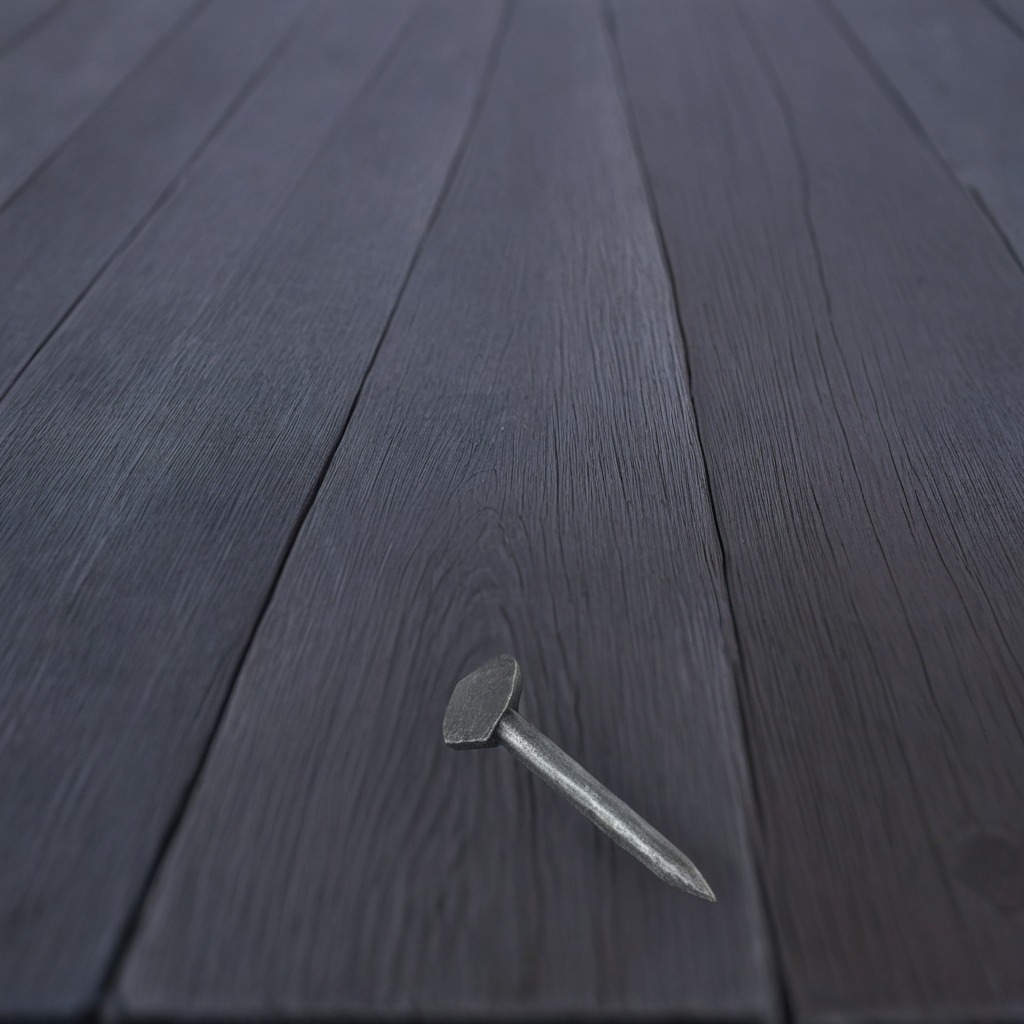
A nail is lying on the table.